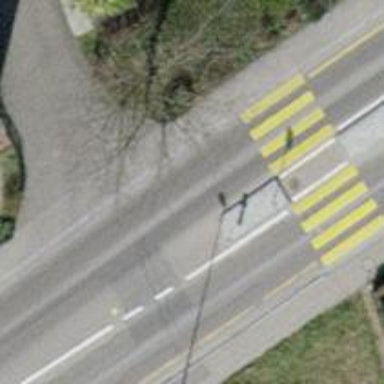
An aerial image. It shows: Asphalt sidewalk along the footway.